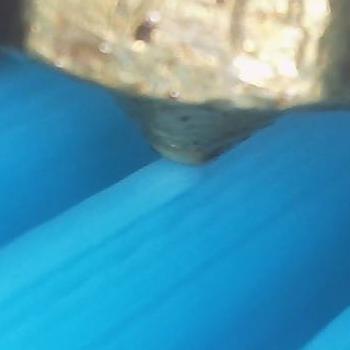
Flow rate: 224%